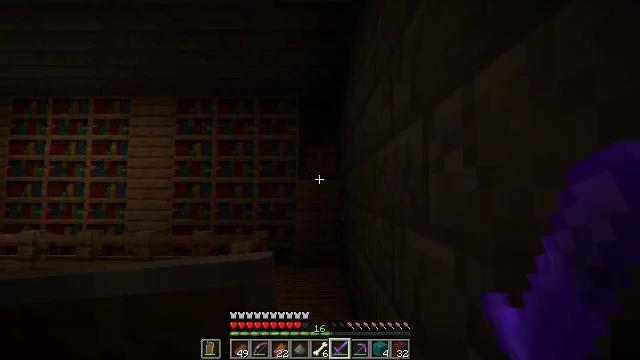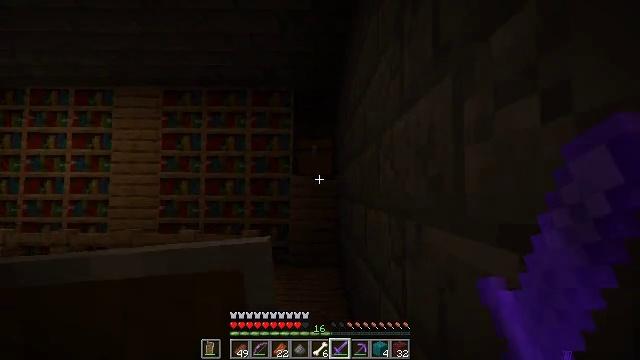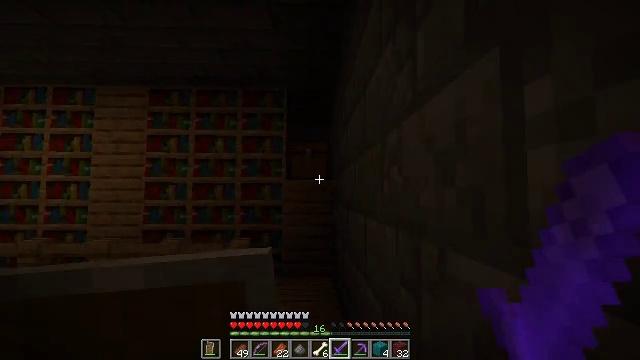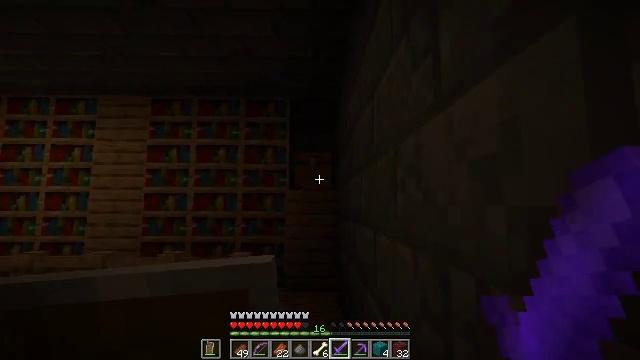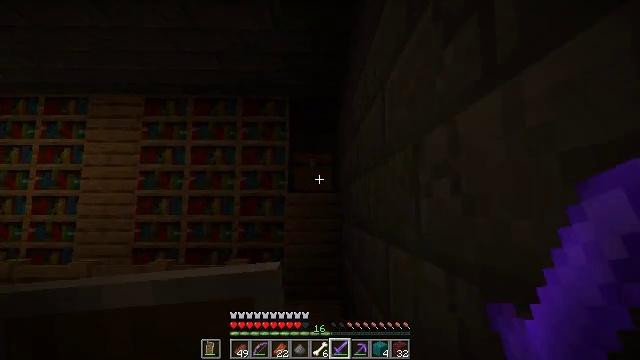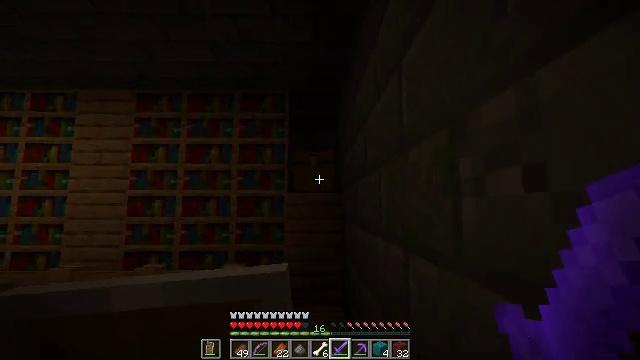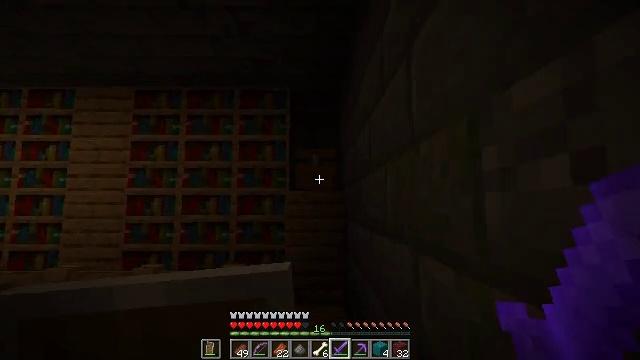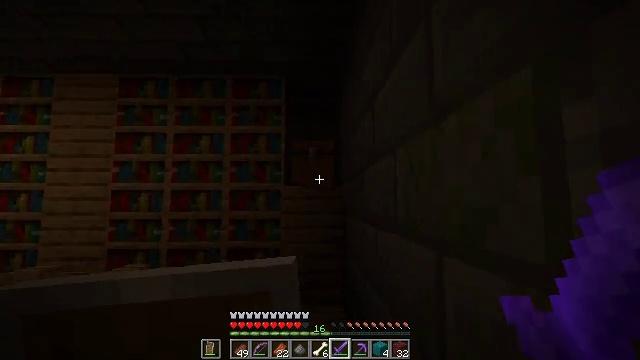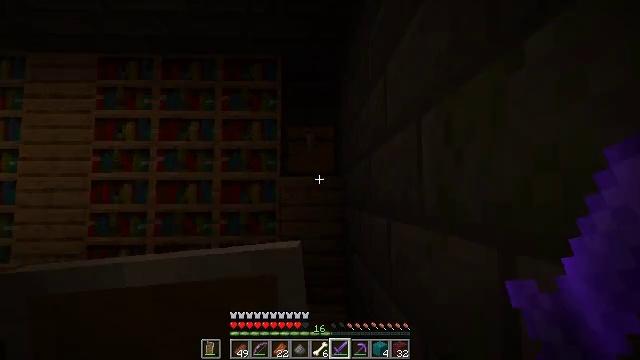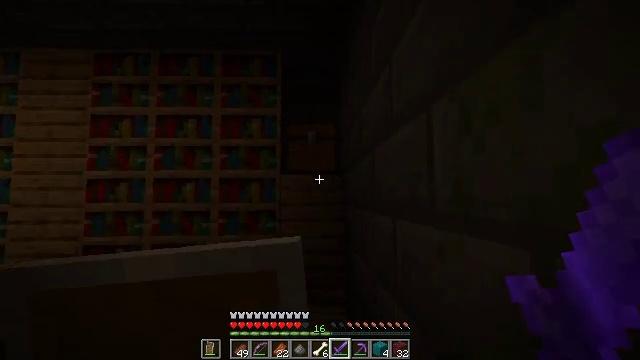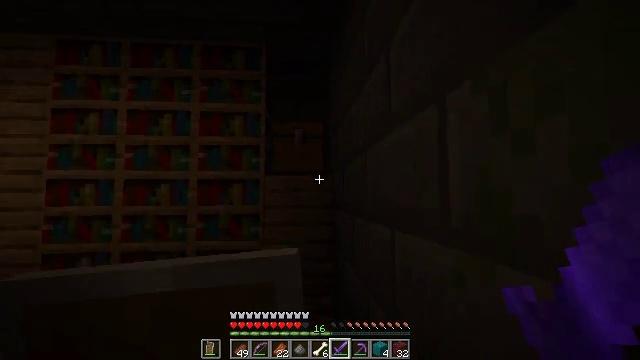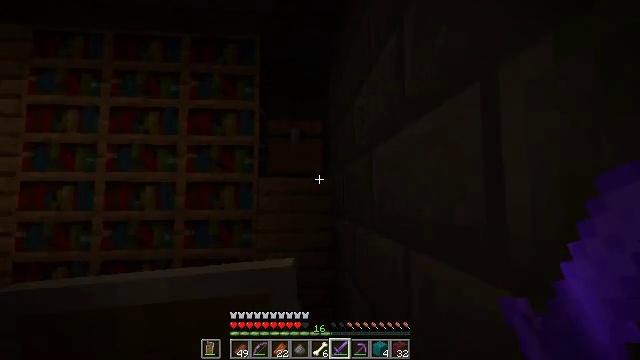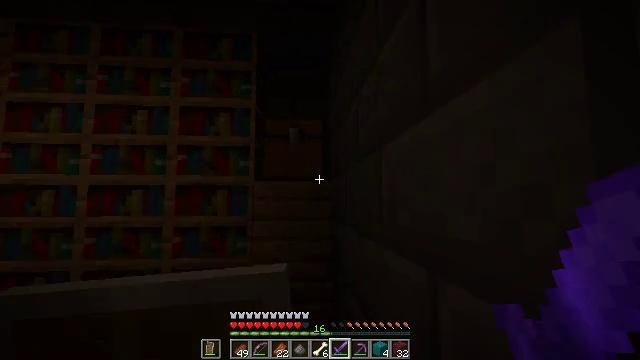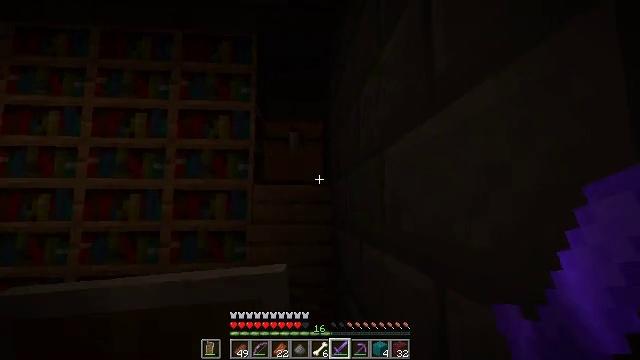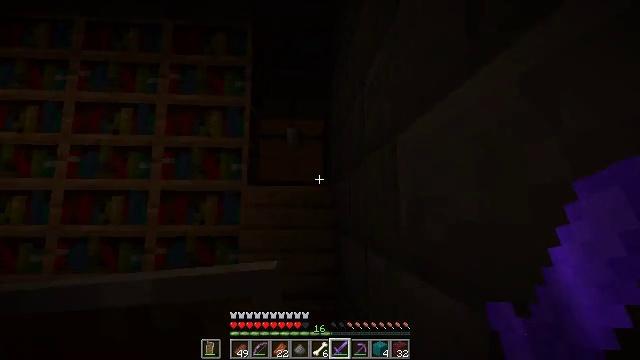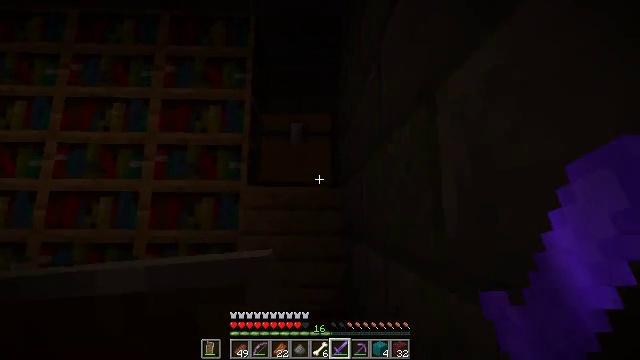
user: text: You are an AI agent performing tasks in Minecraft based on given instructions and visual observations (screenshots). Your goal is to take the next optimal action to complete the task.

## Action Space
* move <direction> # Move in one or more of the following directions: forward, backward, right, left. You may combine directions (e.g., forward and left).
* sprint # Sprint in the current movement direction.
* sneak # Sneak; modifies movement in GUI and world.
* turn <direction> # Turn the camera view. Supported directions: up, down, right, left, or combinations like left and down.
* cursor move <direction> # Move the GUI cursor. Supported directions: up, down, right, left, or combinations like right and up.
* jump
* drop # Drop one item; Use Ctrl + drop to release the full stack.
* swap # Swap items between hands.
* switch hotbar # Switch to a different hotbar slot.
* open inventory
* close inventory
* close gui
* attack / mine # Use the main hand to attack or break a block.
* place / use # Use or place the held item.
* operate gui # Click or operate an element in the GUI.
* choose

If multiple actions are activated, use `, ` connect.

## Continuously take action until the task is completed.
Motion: motion action
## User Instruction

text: Collect cobweb using shears for string.
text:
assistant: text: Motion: move forward
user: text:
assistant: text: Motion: move forward, turn right
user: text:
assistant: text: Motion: move forward, turn up
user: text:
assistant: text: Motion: move forward
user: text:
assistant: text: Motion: move forward
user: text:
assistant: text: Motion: move forward
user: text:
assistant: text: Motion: move forward
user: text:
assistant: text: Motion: move forward, turn down
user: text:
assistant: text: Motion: move forward
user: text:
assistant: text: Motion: move forward, turn right
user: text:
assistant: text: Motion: move forward
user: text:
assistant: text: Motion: move forward
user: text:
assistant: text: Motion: move forward
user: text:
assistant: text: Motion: move forward
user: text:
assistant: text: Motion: move forward, turn left and up
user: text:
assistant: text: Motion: move forward, turn left and up
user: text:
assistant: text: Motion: move forward, turn up
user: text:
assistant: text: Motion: move forward, turn up
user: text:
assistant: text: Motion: no_op
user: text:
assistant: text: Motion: use / place
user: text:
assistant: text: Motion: use / place
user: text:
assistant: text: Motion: use / place
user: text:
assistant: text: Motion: no_op
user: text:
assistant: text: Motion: no_op
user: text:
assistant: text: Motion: no_op
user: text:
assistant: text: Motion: no_op
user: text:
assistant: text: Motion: no_op
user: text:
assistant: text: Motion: no_op
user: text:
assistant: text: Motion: no_op
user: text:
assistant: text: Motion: no_op